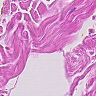
Metastatic tissue present: no